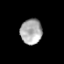
Tissue: prostate
Cell type: Epithelial cells
Senescence score: 0.3593
Nuclear area (px): 534
Mean DAPI intensity: 171.762